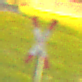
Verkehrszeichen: Andreaskreuz
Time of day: Night
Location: Outdoor (Urban)
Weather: PartlyCloudy
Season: NotSpecified
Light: Artificial